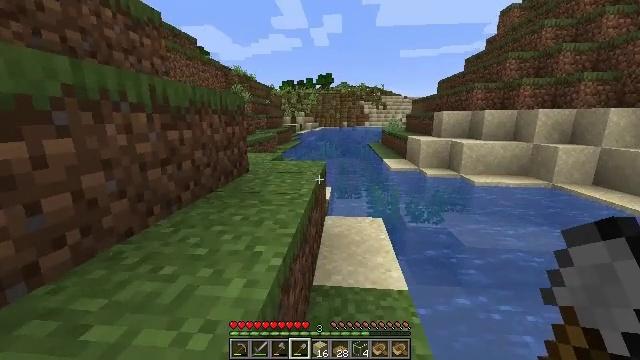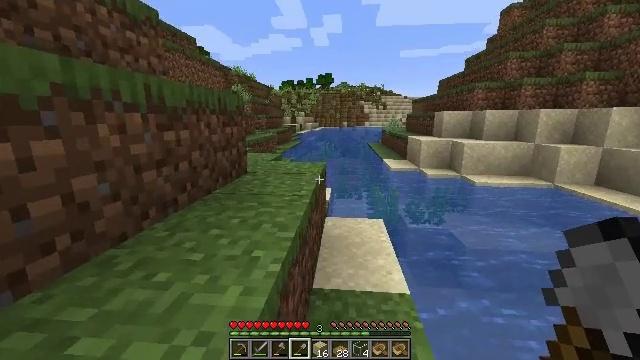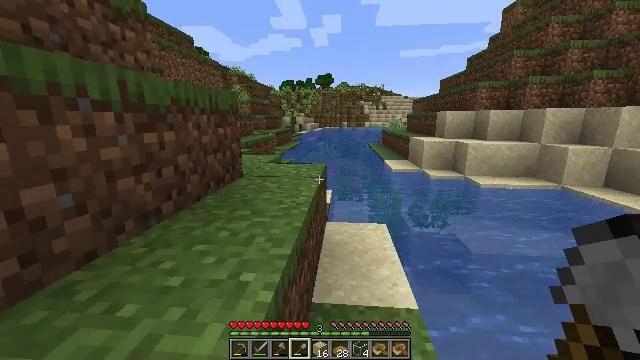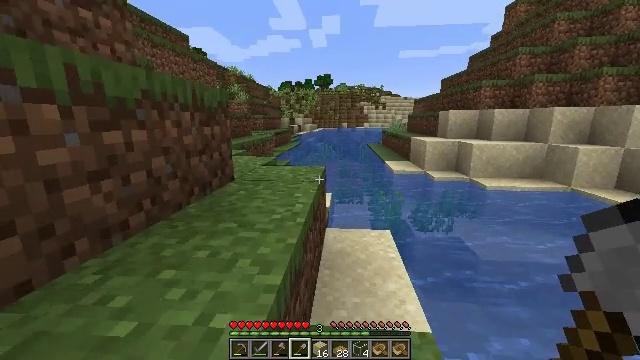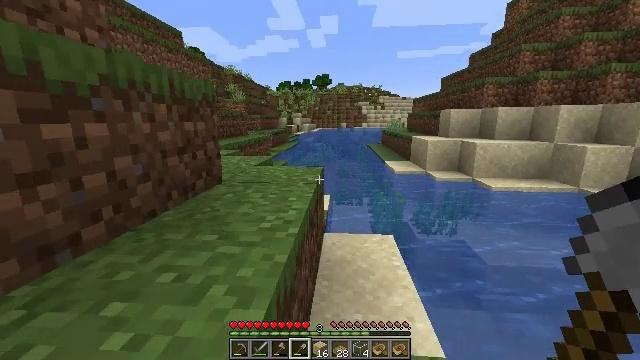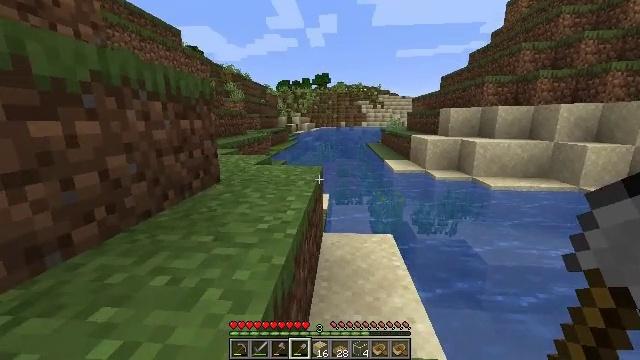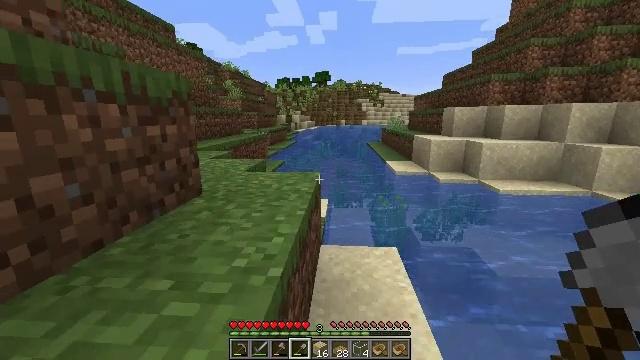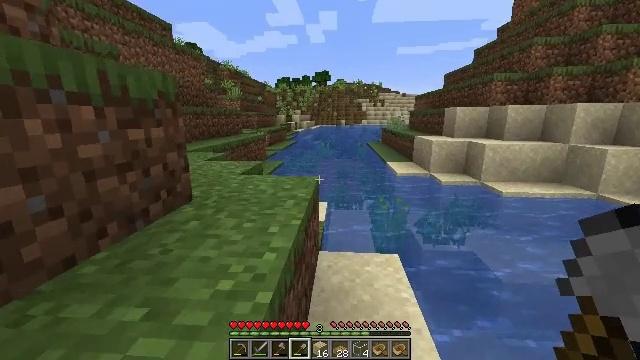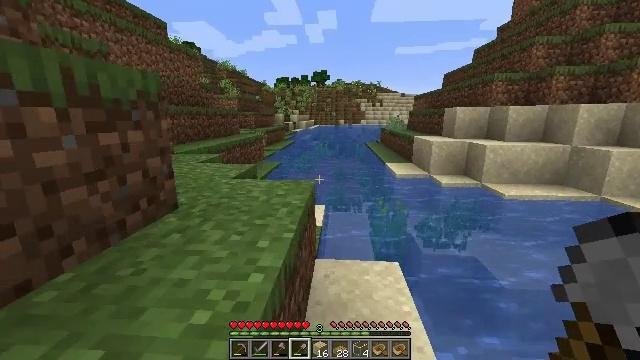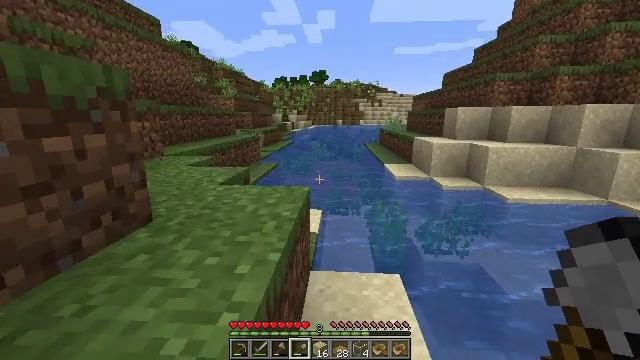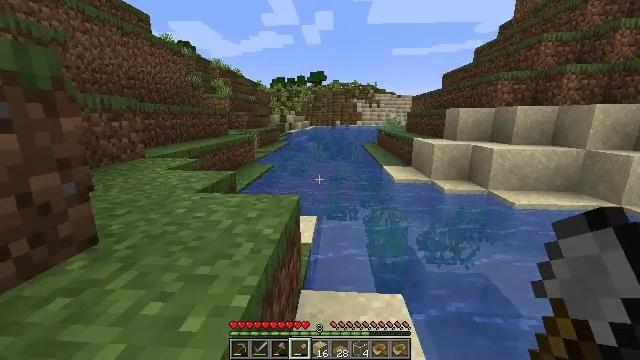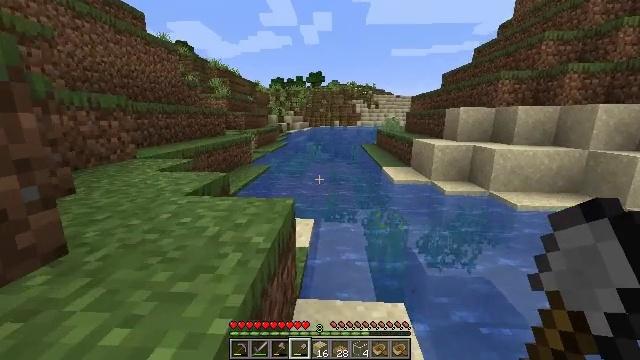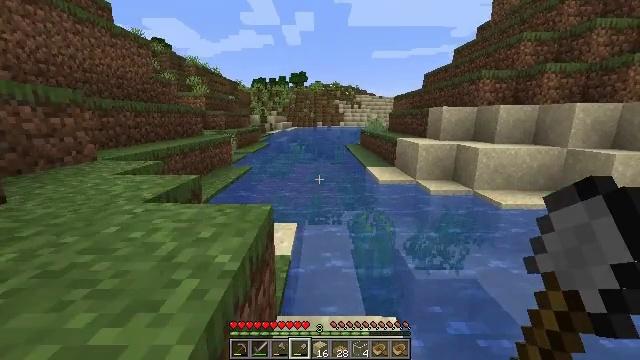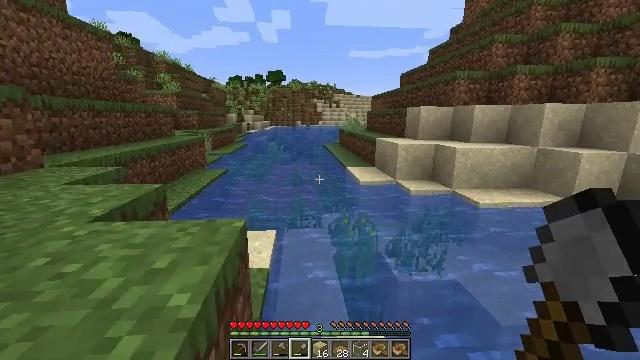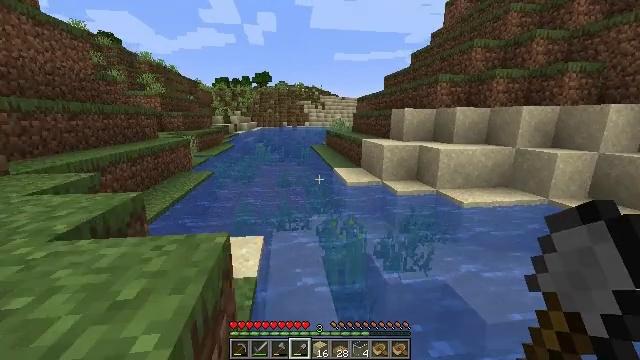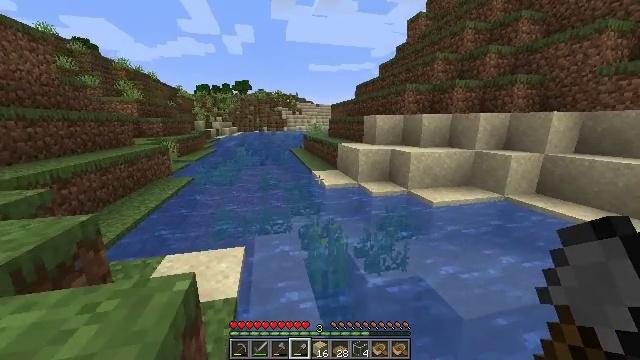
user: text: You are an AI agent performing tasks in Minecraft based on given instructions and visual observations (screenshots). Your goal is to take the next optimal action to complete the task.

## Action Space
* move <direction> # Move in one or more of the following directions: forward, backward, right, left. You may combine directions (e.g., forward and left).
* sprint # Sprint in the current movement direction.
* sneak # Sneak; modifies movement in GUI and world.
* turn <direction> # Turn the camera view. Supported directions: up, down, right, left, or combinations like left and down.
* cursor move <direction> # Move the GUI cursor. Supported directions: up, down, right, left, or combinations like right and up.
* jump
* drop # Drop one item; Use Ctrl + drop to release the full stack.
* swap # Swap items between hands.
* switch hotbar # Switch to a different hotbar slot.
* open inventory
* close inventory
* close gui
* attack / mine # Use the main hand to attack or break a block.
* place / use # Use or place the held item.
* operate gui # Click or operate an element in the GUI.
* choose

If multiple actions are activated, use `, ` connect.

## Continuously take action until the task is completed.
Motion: motion action
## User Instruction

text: Cut down the sugar cane stalks.
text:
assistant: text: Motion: move forward, sprint
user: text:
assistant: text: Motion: move forward, sprint
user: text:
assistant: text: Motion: move forward, sprint
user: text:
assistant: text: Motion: move forward, sprint
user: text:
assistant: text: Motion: move forward, sprint
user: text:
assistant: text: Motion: move forward, sprint
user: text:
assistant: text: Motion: move forward, sprint
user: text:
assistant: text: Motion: move forward, sprint
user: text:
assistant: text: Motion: move forward, sprint
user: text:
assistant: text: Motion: move forward, sprint
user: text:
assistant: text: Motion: move forward, sprint
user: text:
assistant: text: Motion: move forward, sprint, turn right
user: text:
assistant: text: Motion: move forward, sprint, turn right
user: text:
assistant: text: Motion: move forward, sprint, turn right
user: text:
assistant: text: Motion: move forward, sprint, turn right
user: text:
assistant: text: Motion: move forward, sprint
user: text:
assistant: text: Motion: move forward, sprint
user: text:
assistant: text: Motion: move forward, sprint, turn right
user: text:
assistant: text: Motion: move forward, sprint
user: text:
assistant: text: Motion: move forward, sprint
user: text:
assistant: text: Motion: move forward, sprint
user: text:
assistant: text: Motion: move forward, sprint, jump
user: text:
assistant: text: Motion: move forward, sprint, jump
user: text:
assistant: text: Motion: move forward, sprint, jump
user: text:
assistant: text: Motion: move forward, sprint, jump
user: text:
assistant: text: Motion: move forward, sprint, jump
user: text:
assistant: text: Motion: move forward, sprint
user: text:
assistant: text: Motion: move forward, sprint, turn right
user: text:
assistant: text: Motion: move forward, sprint
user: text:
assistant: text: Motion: move forward, sprint